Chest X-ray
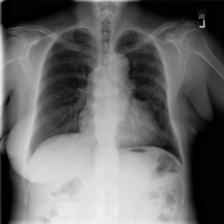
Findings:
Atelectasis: negative
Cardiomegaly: negative
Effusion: negative
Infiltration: negative
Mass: negative
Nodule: negative
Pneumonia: negative
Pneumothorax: negative
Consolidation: negative
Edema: negative
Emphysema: negative
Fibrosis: negative
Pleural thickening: negative
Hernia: negative